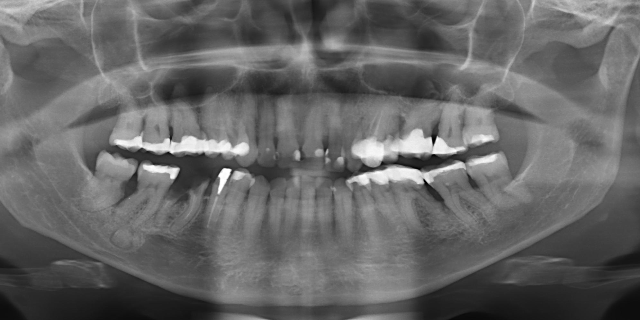
adult